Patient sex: F
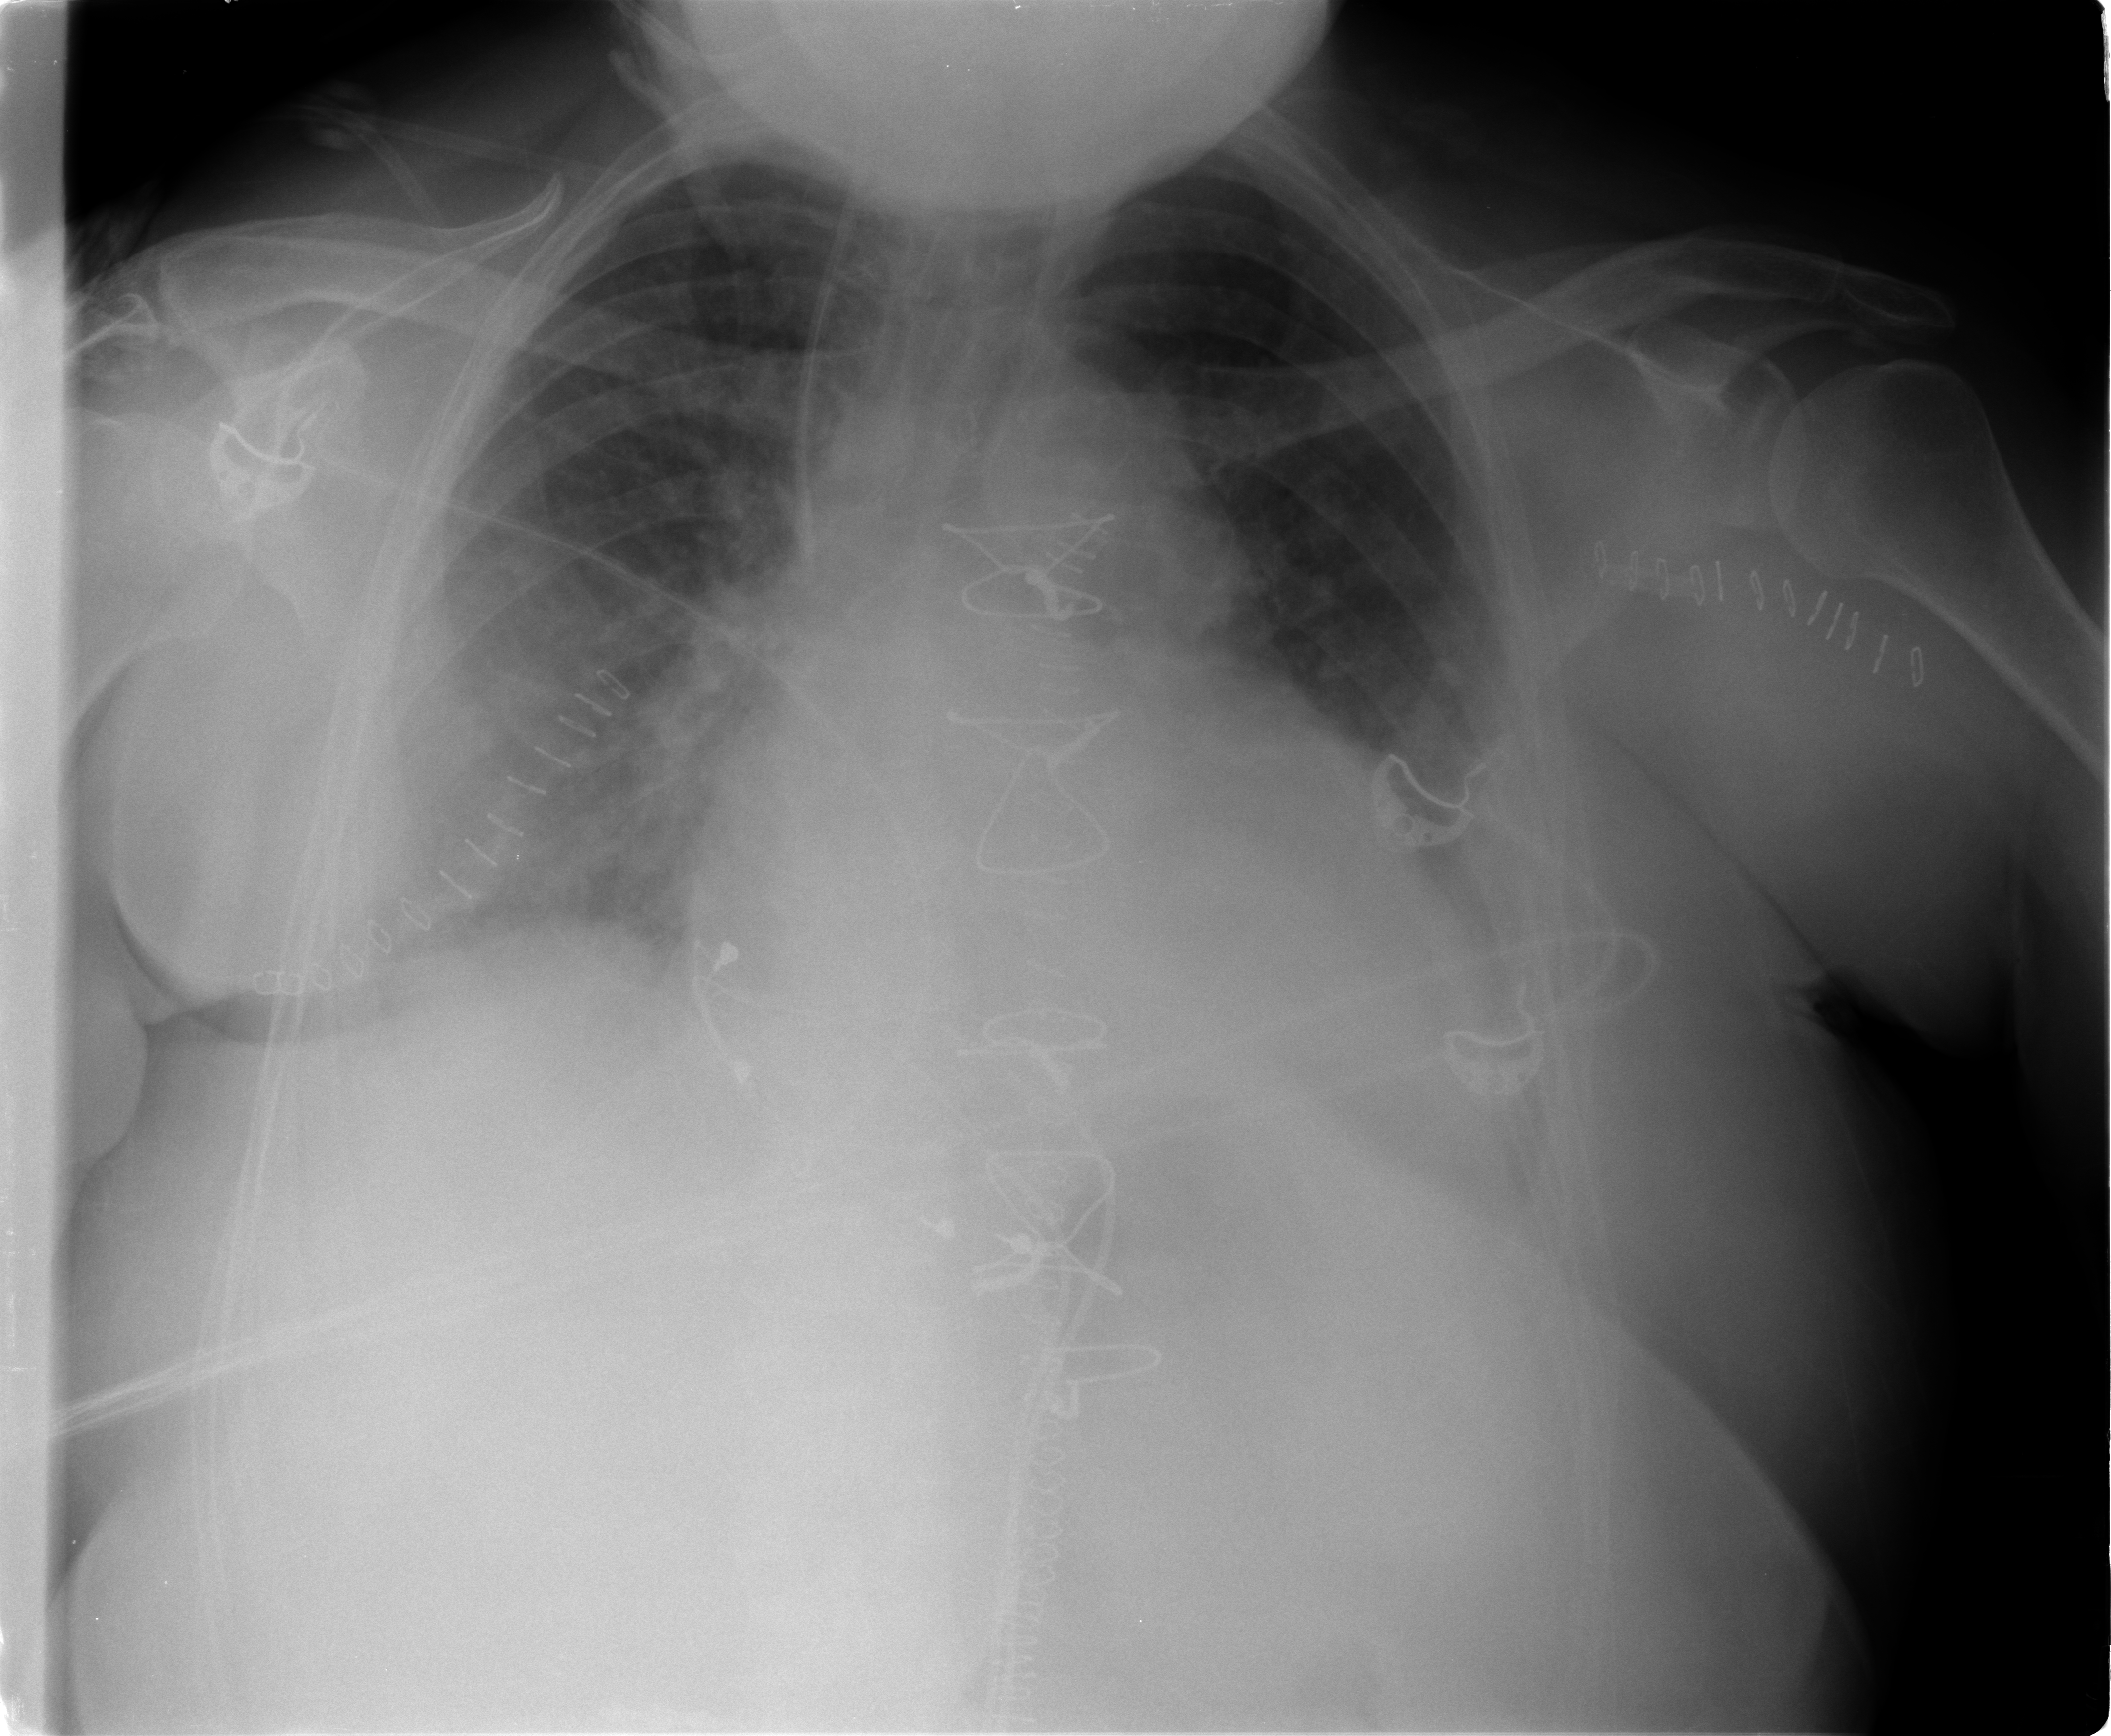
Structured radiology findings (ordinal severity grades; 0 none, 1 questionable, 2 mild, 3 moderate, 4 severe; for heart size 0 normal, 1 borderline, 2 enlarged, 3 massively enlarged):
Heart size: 2
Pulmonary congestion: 2
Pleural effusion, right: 2
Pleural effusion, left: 2
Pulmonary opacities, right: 2
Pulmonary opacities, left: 0
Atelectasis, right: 2
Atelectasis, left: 2